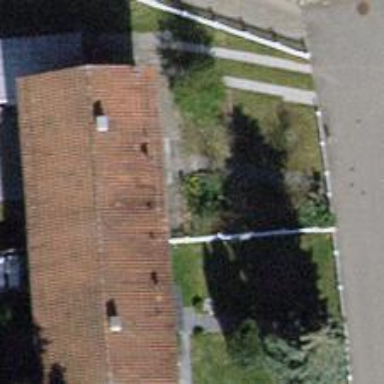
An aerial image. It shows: Building with tile roof.